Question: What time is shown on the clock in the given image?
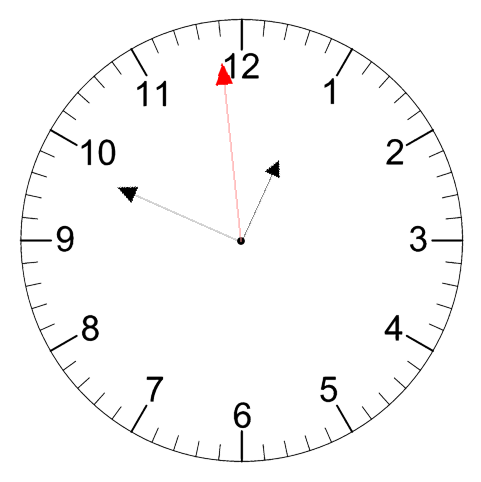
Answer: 12:48:59